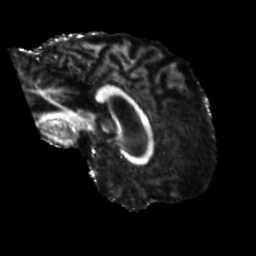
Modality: FA
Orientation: sagittal
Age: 52
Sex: male
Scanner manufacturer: siemens
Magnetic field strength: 3 T
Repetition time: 5.25 s
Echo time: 0.08 s